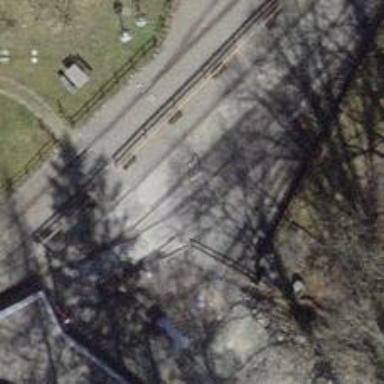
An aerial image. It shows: Miniature railway.